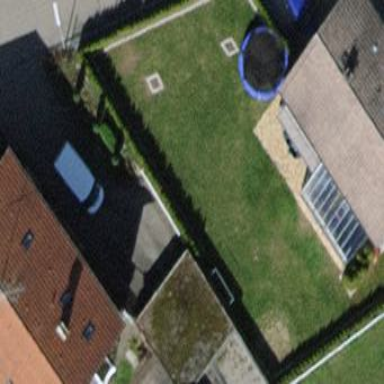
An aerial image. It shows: Garage.